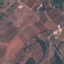
Land use / land cover: PermanentCrop